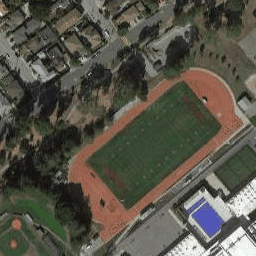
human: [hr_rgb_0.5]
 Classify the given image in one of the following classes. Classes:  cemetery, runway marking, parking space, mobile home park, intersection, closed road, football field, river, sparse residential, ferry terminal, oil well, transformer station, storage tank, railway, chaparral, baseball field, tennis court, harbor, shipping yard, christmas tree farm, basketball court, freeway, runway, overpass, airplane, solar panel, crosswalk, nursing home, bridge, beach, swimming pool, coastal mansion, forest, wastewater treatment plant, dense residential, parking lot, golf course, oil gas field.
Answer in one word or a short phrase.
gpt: football field